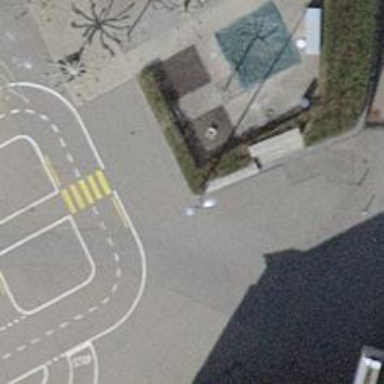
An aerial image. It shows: Playground with springy equipment.